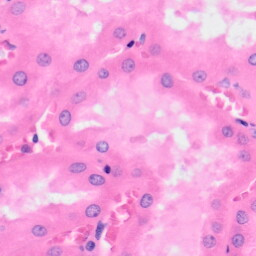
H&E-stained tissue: Kidney